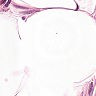
Metastatic tissue present: no